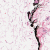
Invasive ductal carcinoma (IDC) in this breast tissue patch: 0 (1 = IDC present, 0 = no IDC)